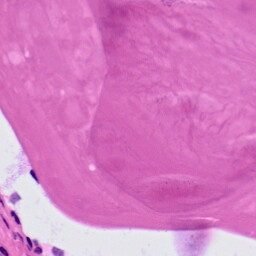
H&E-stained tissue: Prostate